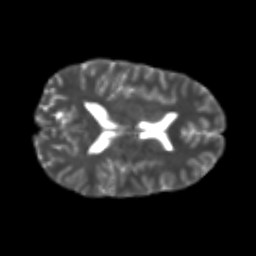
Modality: T2w
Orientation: axial
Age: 22
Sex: male
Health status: healthy
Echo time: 0.074 s